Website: home-depot
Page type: payment
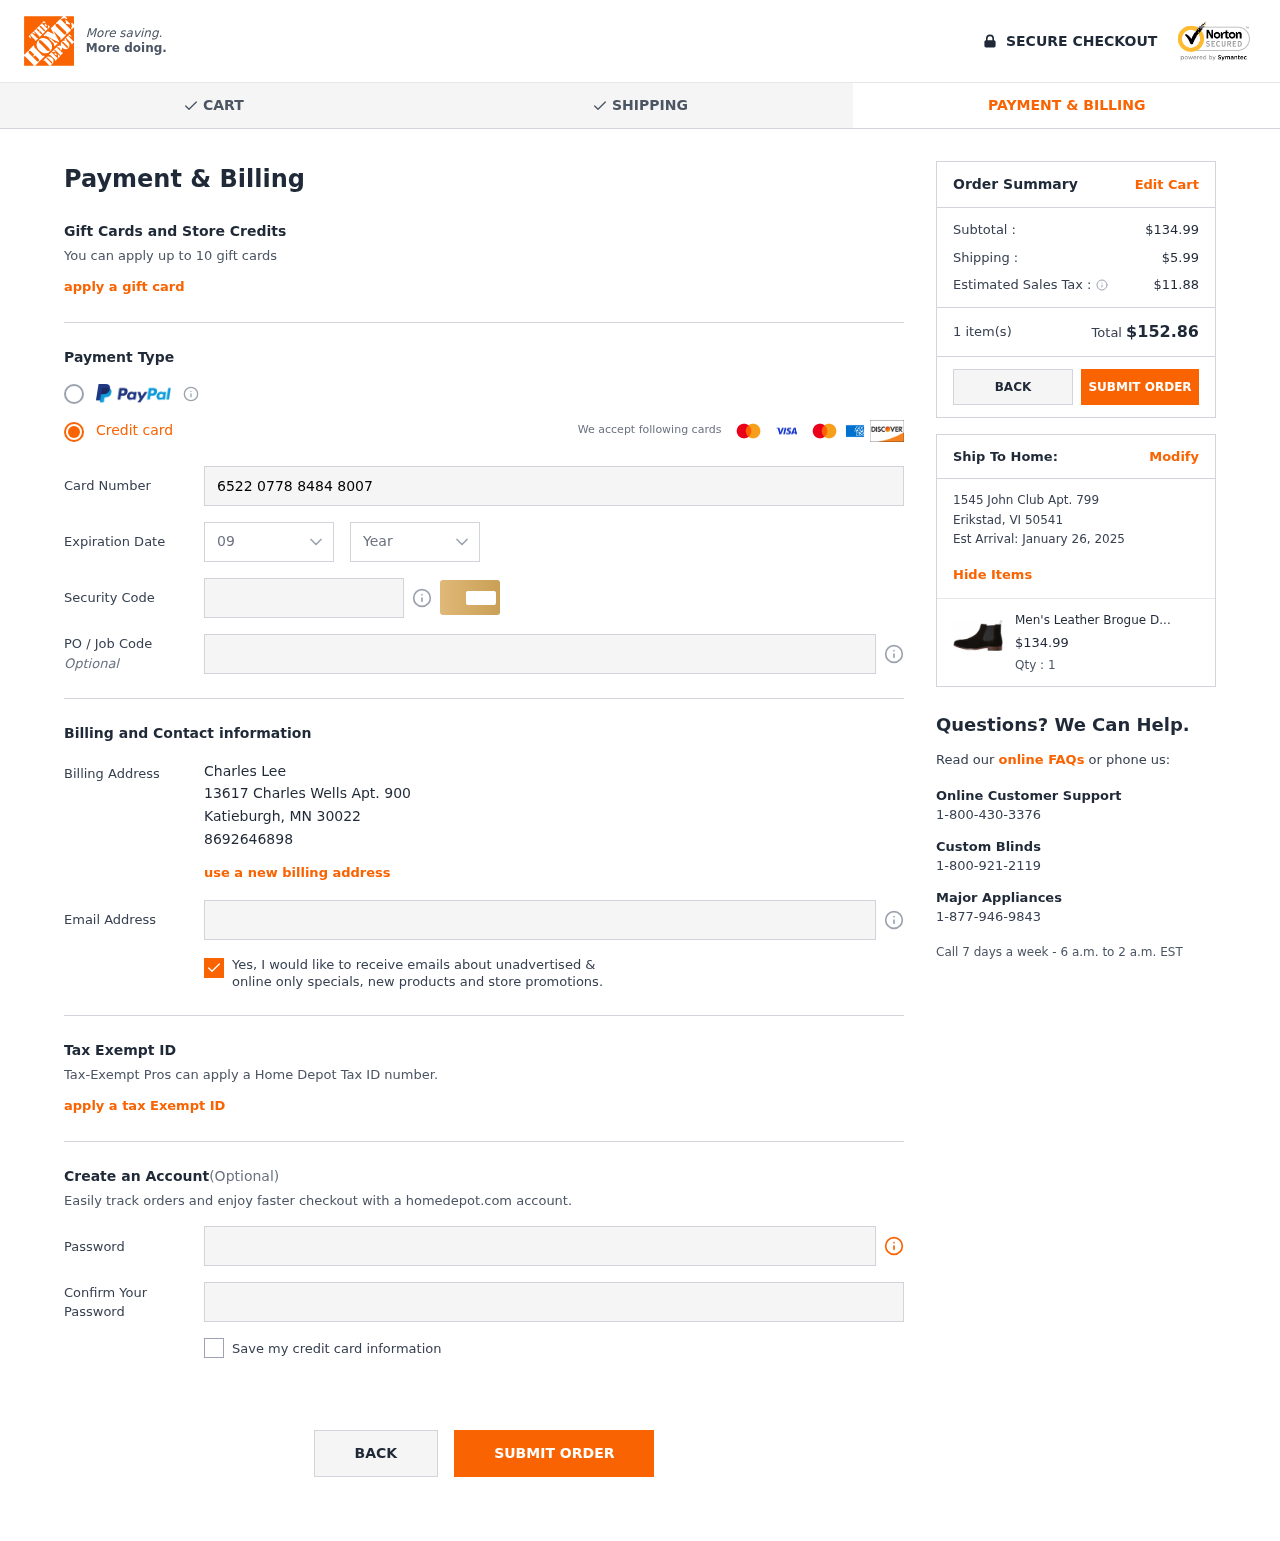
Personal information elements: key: PII_CARD_CVV
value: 555
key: PII_CARD_EXPIRY_MONTH
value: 09
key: PII_CARD_EXPIRY_YEAR
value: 29
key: PII_CARD_NUMBER
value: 6522 0778 8484 8007
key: PII_CITY
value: Katieburgh
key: PII_CITY2
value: Erikstad
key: PII_EMAIL
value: clee@yahoo.com
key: PII_FULLNAME
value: Charles Lee
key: PII_JOB_CODE
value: PRJ-0757-42
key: PII_PHONE
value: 8692646898
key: PII_POSTCODE
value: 30022
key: PII_POSTCODE2
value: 50541
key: PII_STATE_ABBR
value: MN
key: PII_STATE_ABBR2
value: VI
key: PII_STREET
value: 13617 Charles Wells Apt. 900
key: PII_STREET2
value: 1545 John Club Apt. 799
Product elements: key: PRODUCT1_NAME
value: Men's Leather Brogue Detail Chelsea Boot
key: PRODUCT1_PRICE
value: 134.99
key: PRODUCT1_QUANTITY
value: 1
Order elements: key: ORDER_SUBTOTAL
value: $134.99
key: ORDER_SHIPPING_COST
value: $5.99
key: ORDER_TAX
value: $11.88
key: ORDER_NUM_ITEMS
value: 1 item(s)
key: ORDER_TOTAL
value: $152.86
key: ORDER_DELIVERY_DATE
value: January 26, 2025